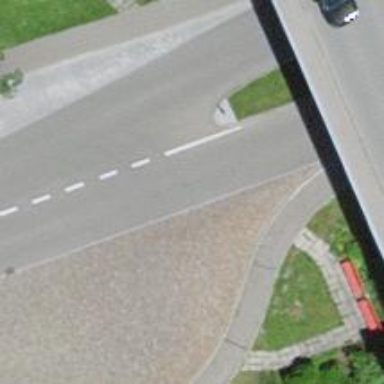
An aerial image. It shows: Service road with cobblestone surface.